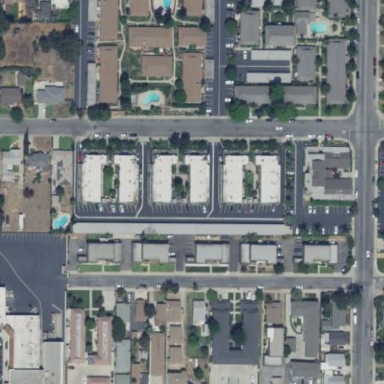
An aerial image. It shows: Residential area with apartments.